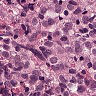
Metastatic tissue present: yes